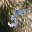
Label: 5